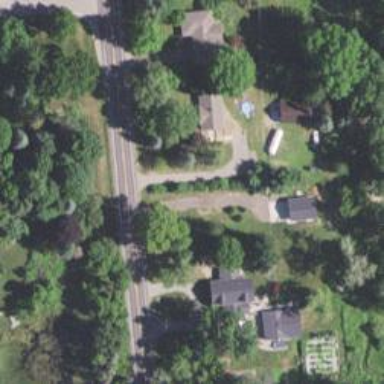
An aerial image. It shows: Driveway leading to service road.